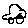
Label: car